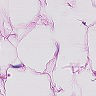
Metastatic tissue present: no